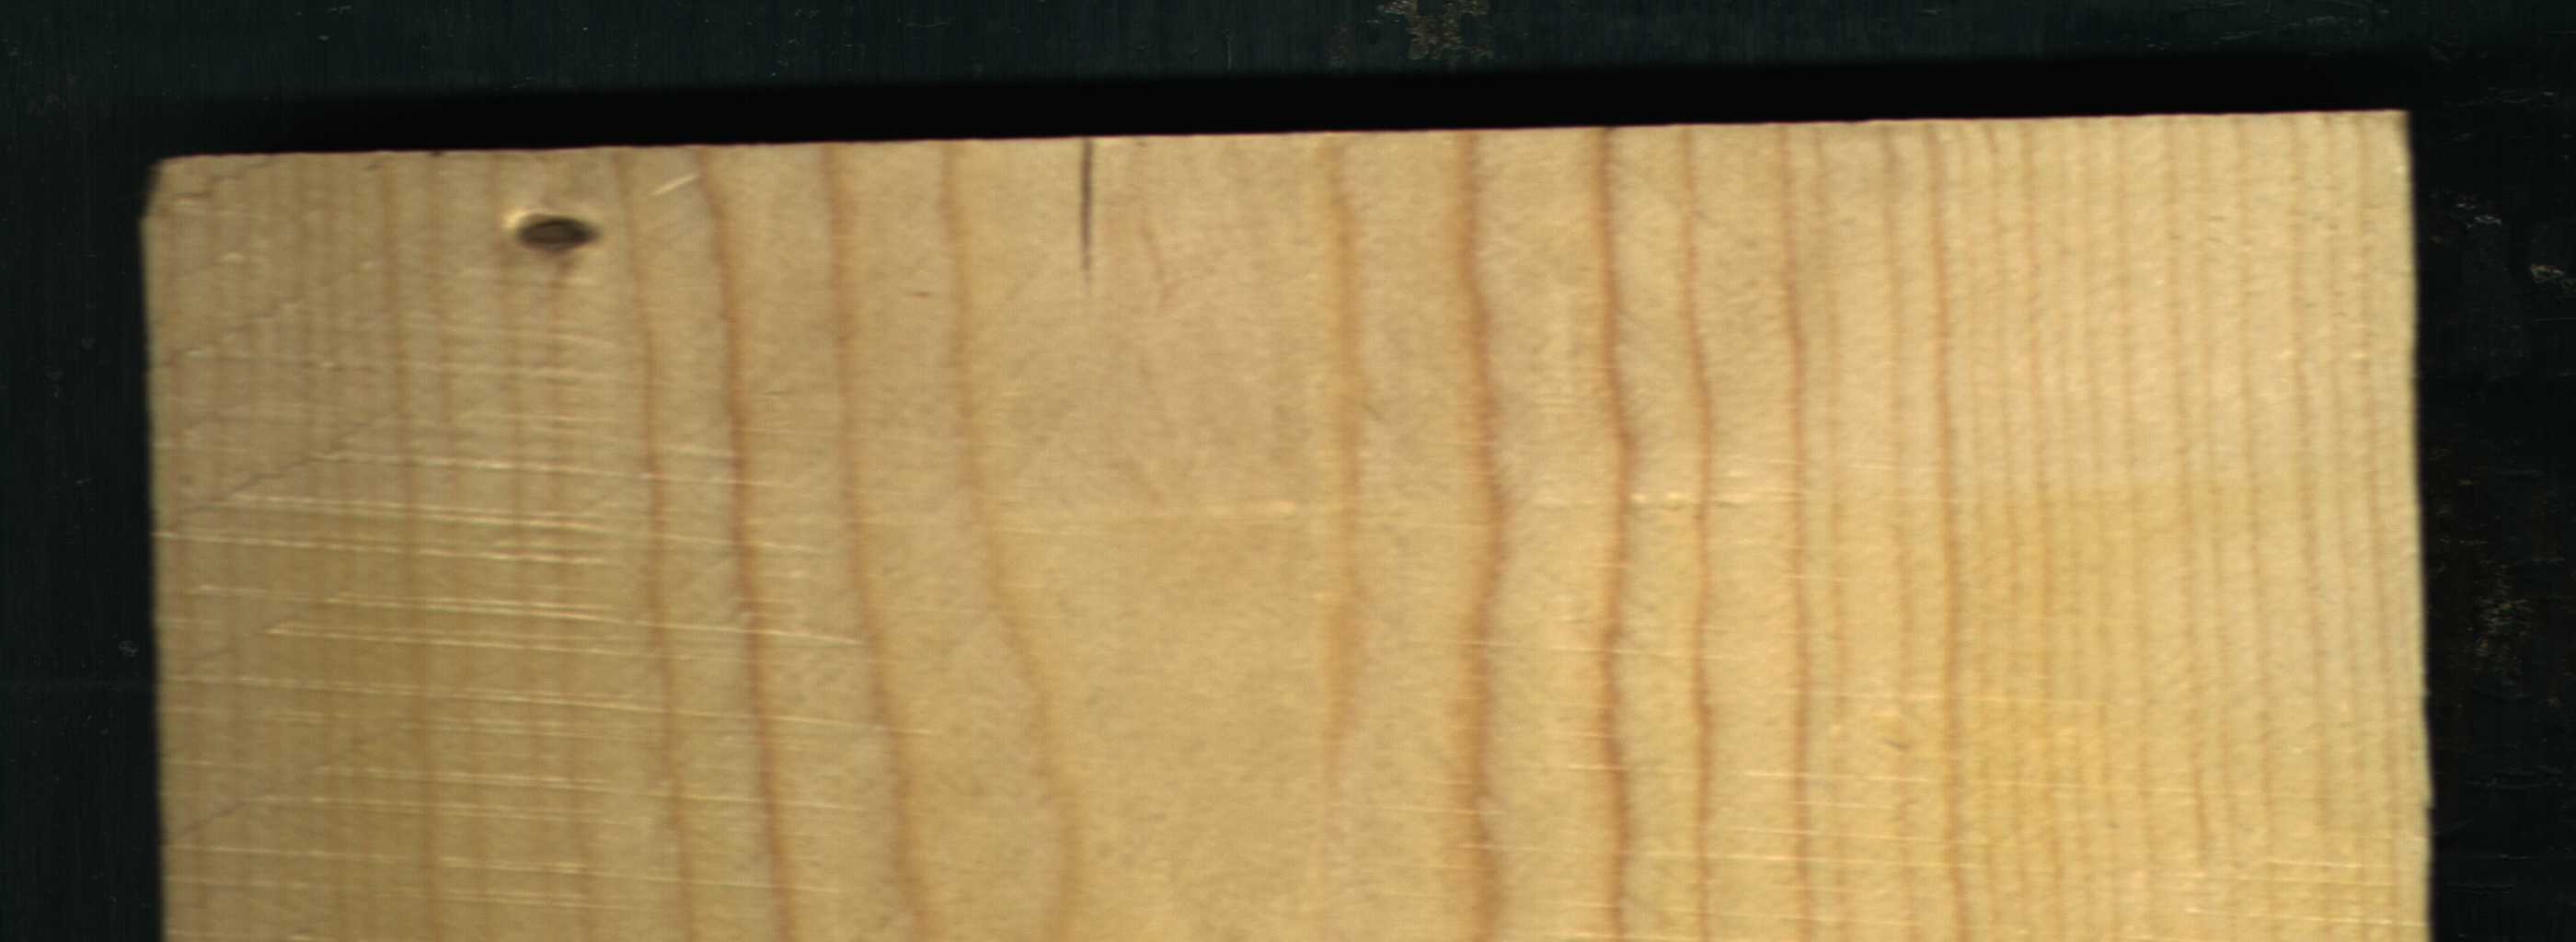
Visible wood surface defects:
Live_Knot